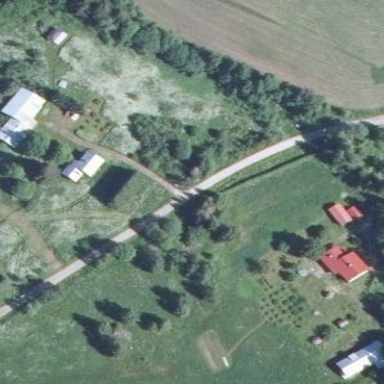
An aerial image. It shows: Farmyard area.